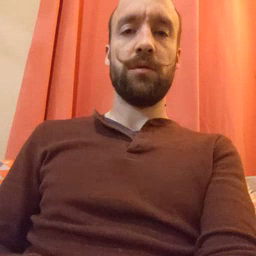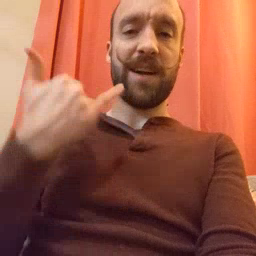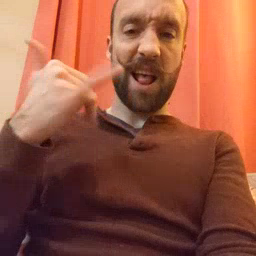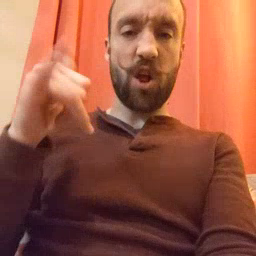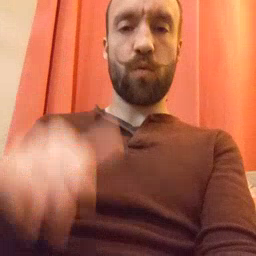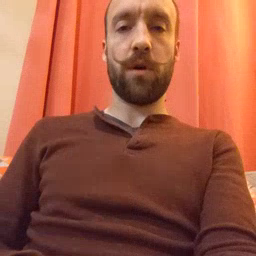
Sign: yellow